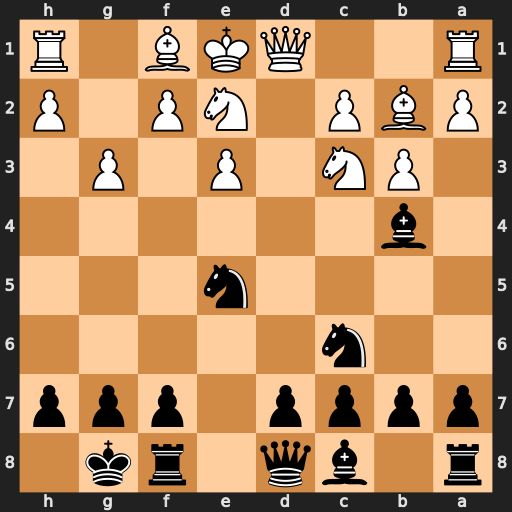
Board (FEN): r1bq1rk1/pppp1ppp/2n5/4n3/1b6/1PN1P1P1/PBP1NP1P/R2QKB1R
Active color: b
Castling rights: KQ
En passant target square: -
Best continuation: Nf3#